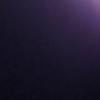
Label: space